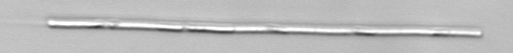
Label: Leptocylindrus